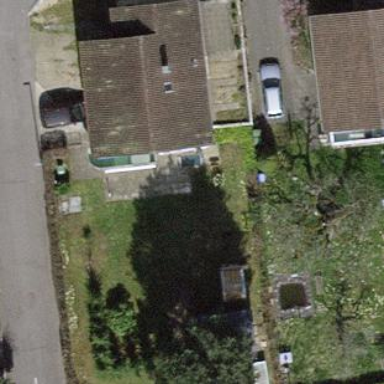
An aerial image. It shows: Detached building.